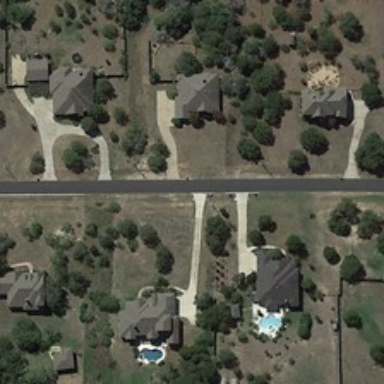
Many green trees and some buildings are in two sides of a road in a medium residential area .